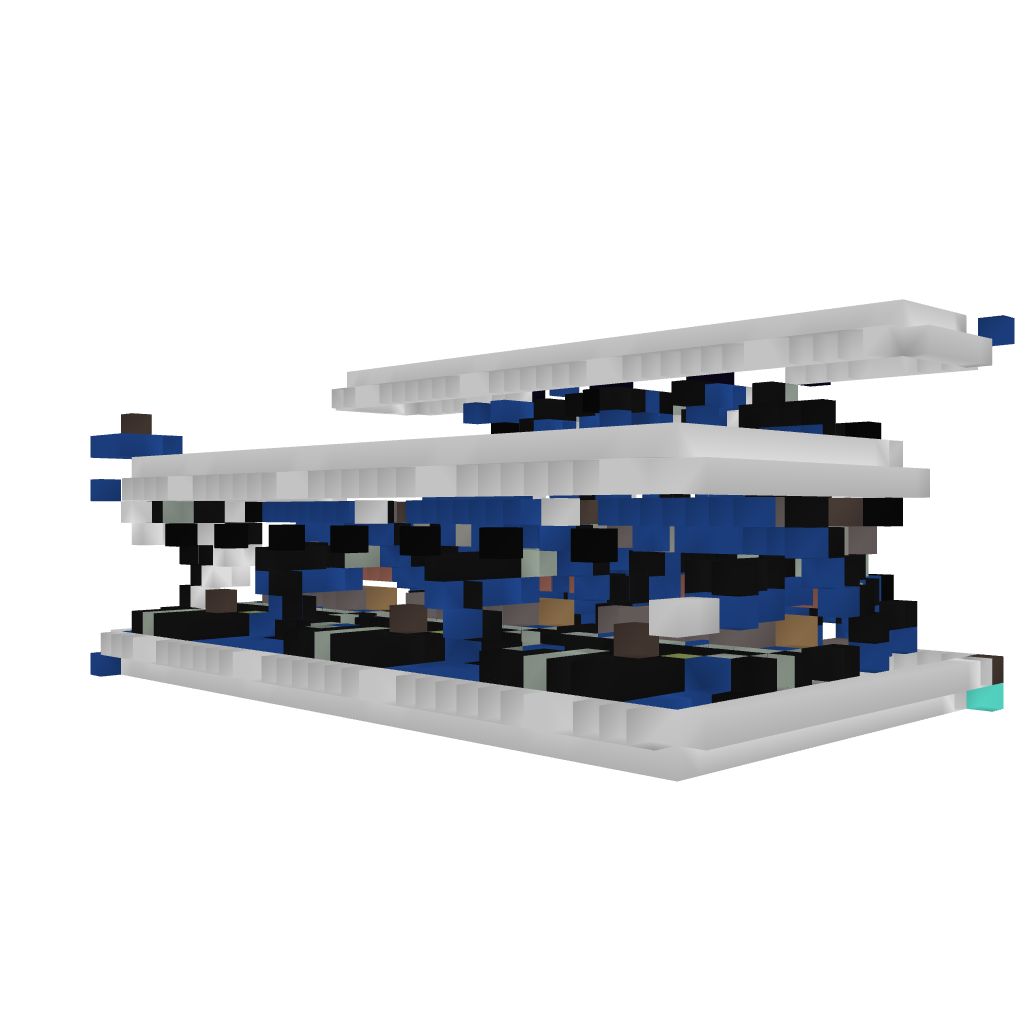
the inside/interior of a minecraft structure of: Compact 9-0 Count Down